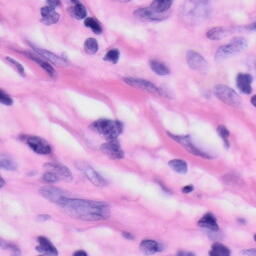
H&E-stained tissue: Skin